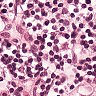
Metastatic tissue present: no